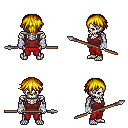
a pixel art fantasy rpg character, male body template, skeleton, maroon pirate shirt, red pants, blonde short bangs hairstyle, white cloth bandages, spear, four views (front, back, left, right), 2x2 character sprite sheet, small pixel art, hard edges, no anti-aliasing